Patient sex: F
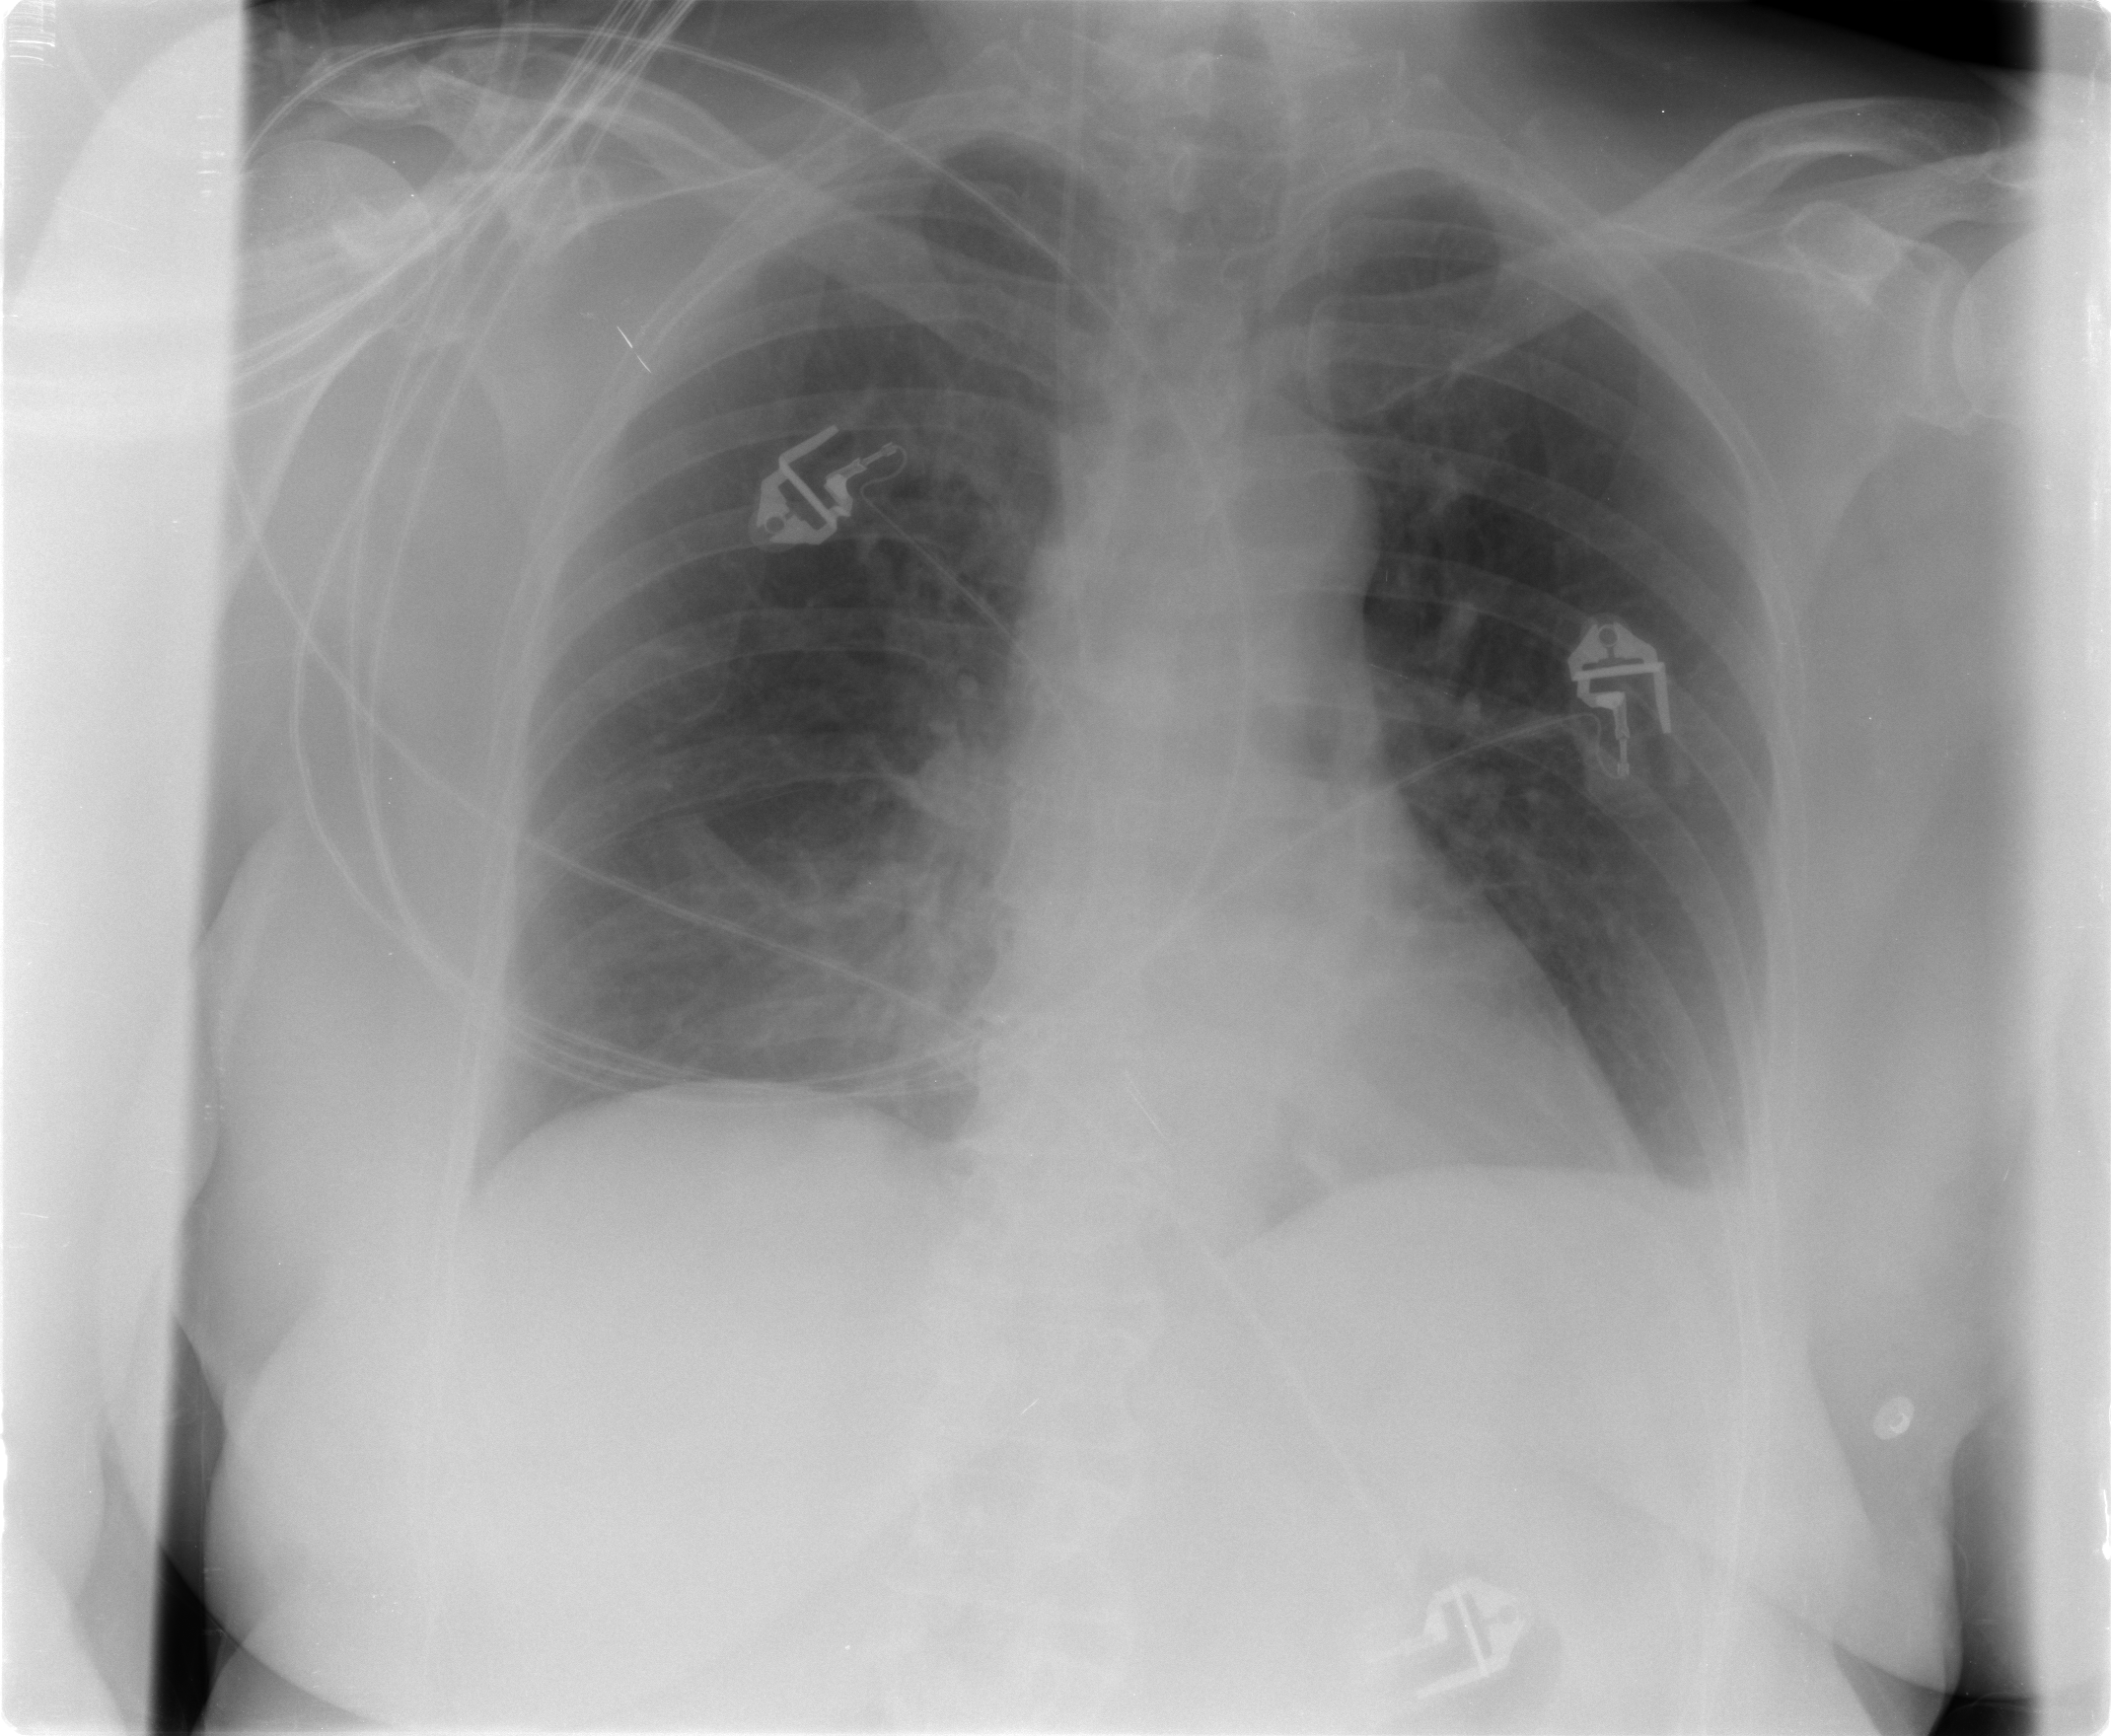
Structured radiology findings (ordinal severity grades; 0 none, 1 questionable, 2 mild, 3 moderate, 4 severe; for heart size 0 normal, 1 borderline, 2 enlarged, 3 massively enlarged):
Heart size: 0
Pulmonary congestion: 2
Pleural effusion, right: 0
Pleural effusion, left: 1
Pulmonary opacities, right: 2
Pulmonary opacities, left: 0
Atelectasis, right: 2
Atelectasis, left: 2